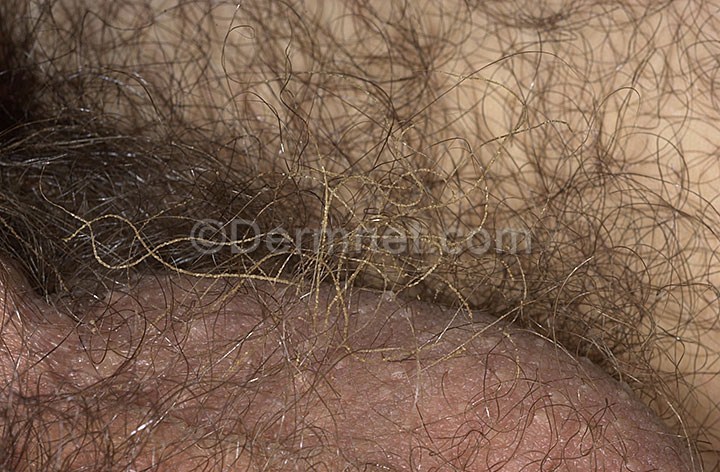
Disease: Hair Loss Photos Alopecia and other Hair Diseases